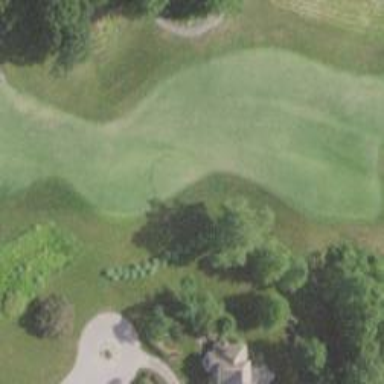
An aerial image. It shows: View of golf hole.